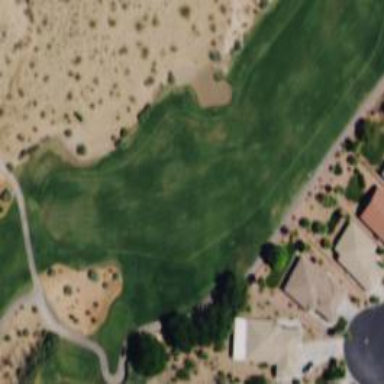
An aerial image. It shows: View of golf hole.